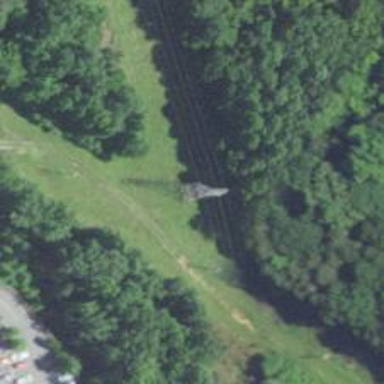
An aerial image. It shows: Power tower.